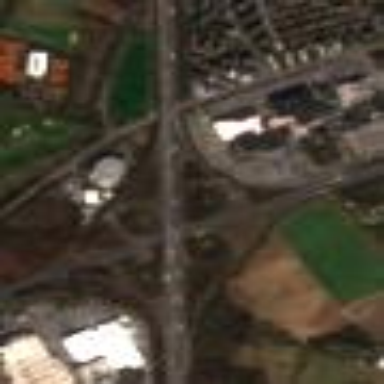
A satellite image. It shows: Interchange junction on motorway.